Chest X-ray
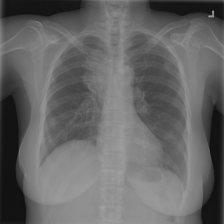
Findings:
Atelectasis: negative
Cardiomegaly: negative
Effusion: negative
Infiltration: negative
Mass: positive
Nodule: positive
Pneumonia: negative
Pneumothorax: negative
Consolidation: negative
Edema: negative
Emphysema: negative
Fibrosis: negative
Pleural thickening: negative
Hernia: negative